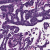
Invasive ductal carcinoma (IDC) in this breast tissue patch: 1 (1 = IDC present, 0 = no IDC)